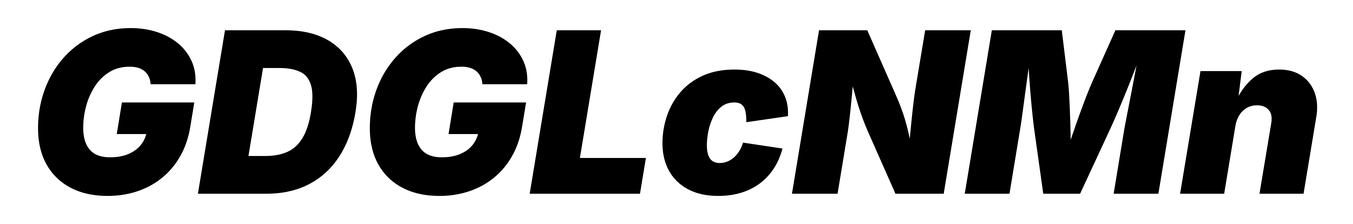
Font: Inter-Italic_Black_Italic